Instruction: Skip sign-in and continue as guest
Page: checkout
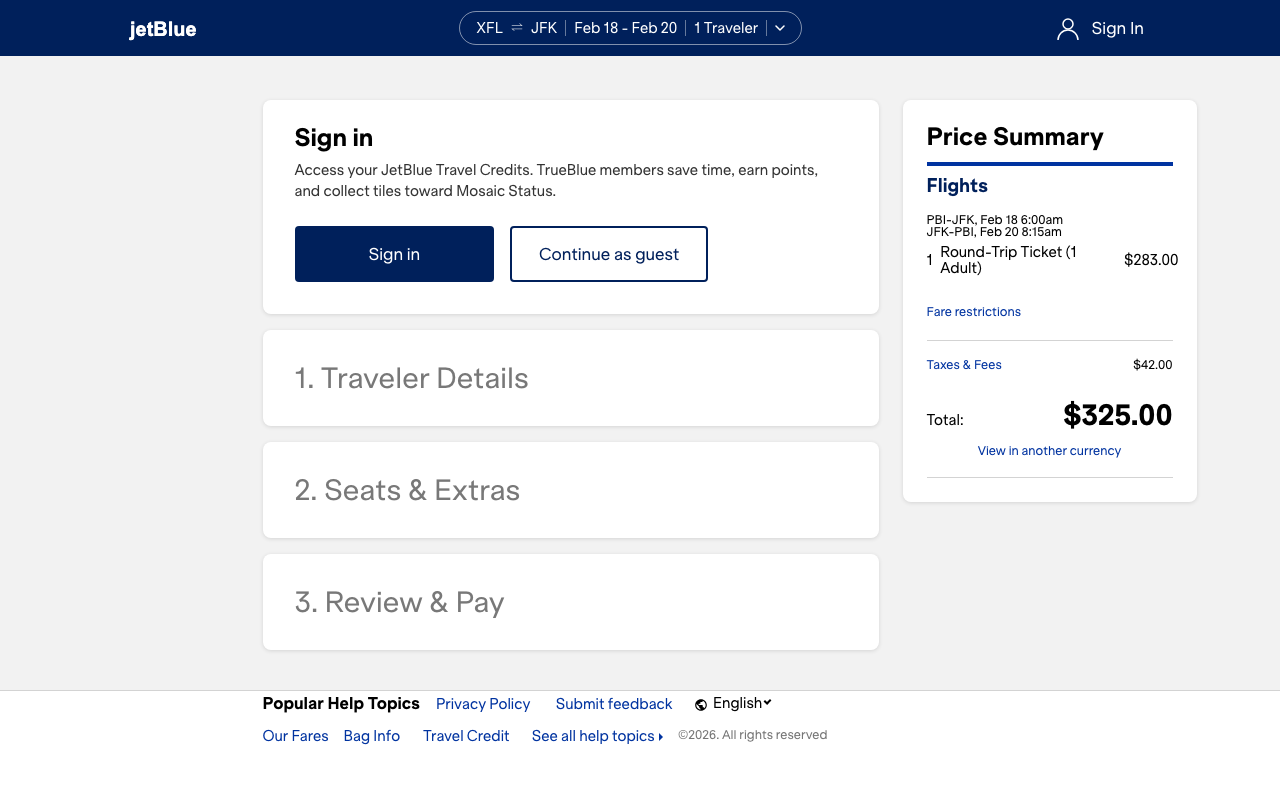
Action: click